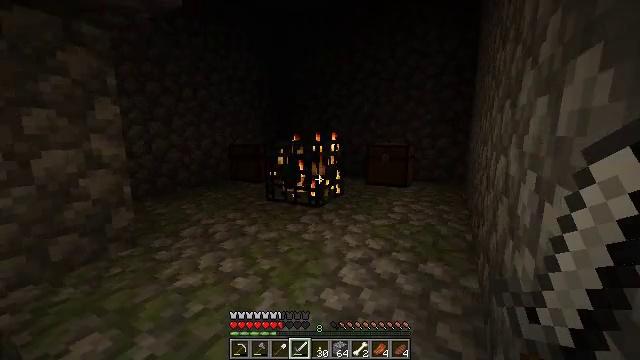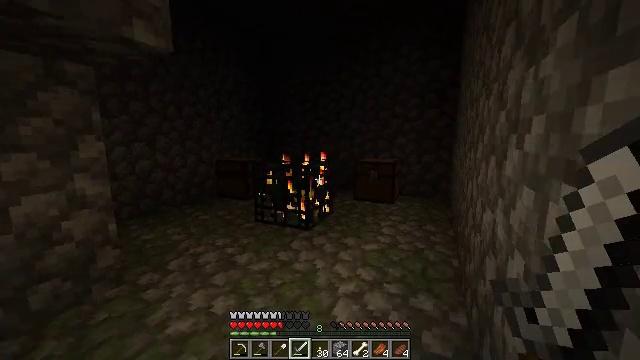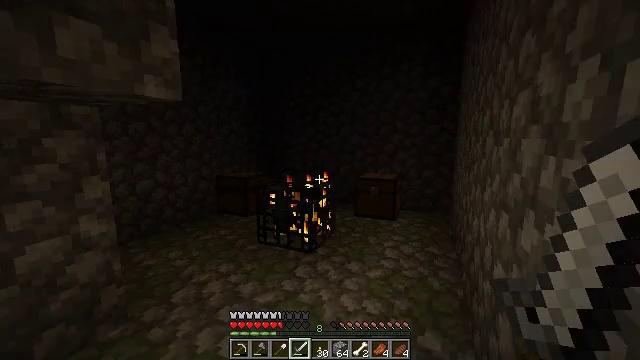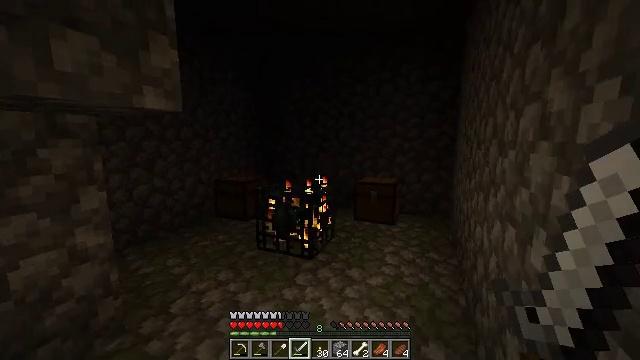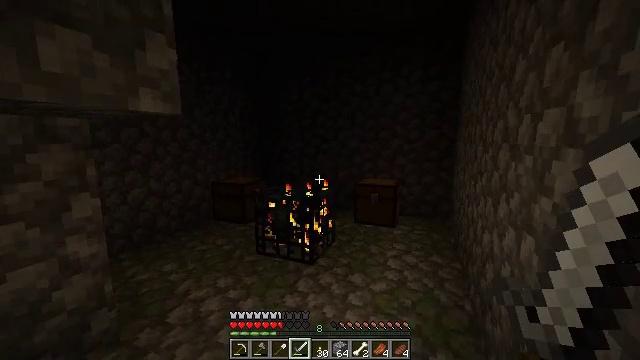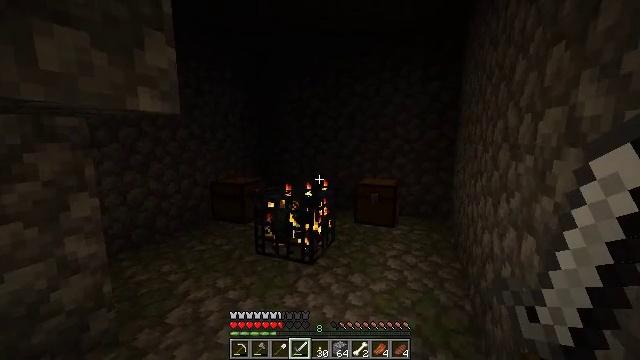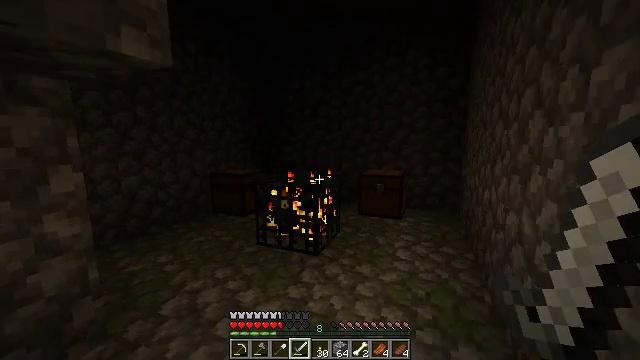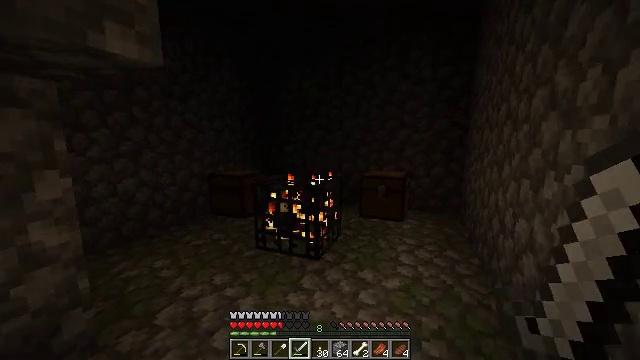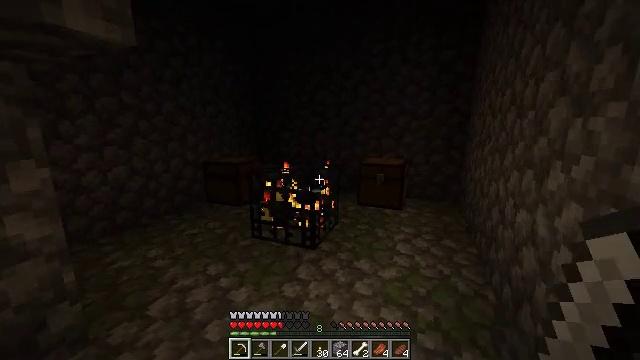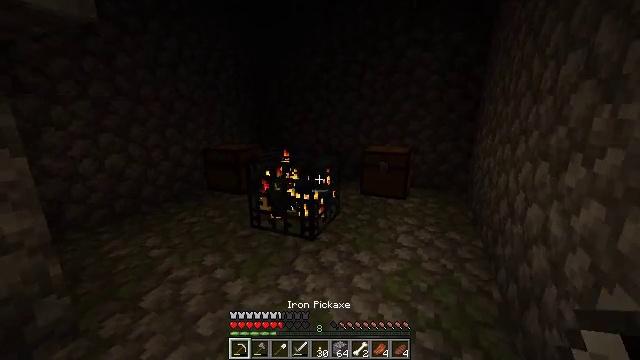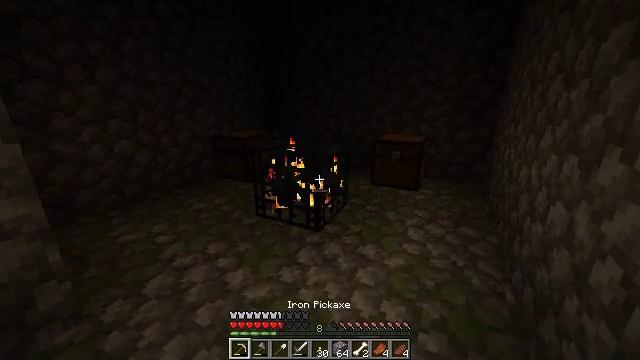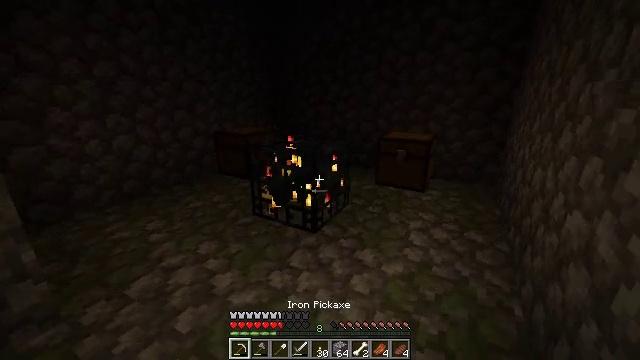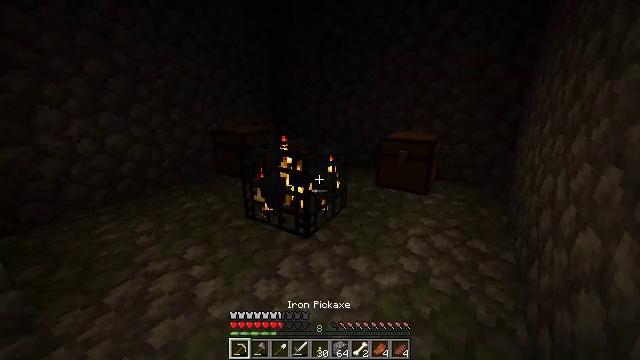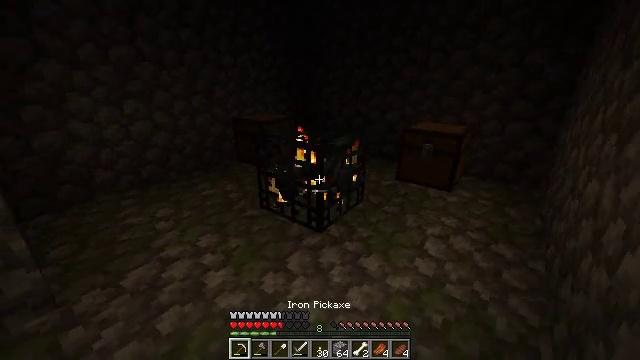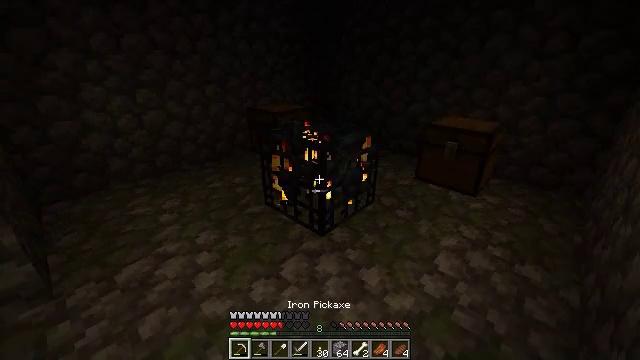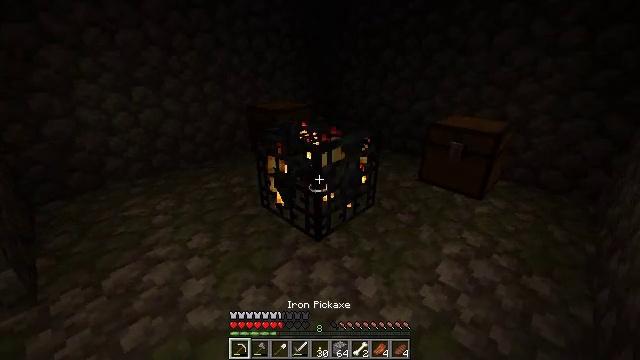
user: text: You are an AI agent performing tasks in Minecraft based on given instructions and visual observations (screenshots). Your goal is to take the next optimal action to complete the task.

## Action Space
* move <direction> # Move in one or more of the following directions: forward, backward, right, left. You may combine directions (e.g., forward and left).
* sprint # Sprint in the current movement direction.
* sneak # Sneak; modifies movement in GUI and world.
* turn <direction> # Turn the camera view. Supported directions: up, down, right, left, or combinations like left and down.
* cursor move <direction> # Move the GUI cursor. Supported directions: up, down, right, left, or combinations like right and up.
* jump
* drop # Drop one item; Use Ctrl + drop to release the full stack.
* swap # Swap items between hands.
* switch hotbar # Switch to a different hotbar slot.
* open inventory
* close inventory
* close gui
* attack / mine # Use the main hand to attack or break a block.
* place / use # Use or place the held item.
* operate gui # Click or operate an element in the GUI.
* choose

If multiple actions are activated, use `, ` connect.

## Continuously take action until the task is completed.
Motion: motion action
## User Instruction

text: Stop mobs spawning by breaking the spawner.
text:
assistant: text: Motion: move forward, turn right, jump
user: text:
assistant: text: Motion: move forward, jump
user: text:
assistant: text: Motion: move forward, jump
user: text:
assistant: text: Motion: move forward, jump
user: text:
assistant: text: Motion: move forward, jump
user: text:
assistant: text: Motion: move forward and move right, jump
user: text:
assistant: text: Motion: move forward and move right
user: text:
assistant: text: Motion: move forward and move right, turn down, switch to hotbar 1
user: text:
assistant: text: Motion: move forward and move right, turn left and down, switch to hotbar 1
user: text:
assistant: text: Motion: move forward and move right, turn left and down, switch to hotbar 1
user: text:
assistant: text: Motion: move forward and move right, turn left, switch to hotbar 1
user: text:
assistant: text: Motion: move forward and move right, turn left, attack / mine
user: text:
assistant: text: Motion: move forward and move right, turn left and down, attack / mine
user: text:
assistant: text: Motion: move forward and move right, turn left and down, attack / mine
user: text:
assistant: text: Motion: move forward, turn left, attack / mine
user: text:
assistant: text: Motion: move forward, attack / mine
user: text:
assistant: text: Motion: move forward, attack / mine
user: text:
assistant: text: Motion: move forward, attack / mine
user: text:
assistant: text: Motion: attack / mine
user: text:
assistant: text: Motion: attack / mine
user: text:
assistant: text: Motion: turn left, attack / mine
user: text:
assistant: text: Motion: attack / mine
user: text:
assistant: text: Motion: attack / mine
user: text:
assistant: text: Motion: attack / mine
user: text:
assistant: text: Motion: attack / mine
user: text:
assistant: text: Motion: attack / mine
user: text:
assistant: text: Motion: attack / mine
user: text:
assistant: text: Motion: attack / mine
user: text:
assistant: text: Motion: attack / mine
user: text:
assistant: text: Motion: attack / mine